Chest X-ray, PA view. Patient: 37 years old, sex M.
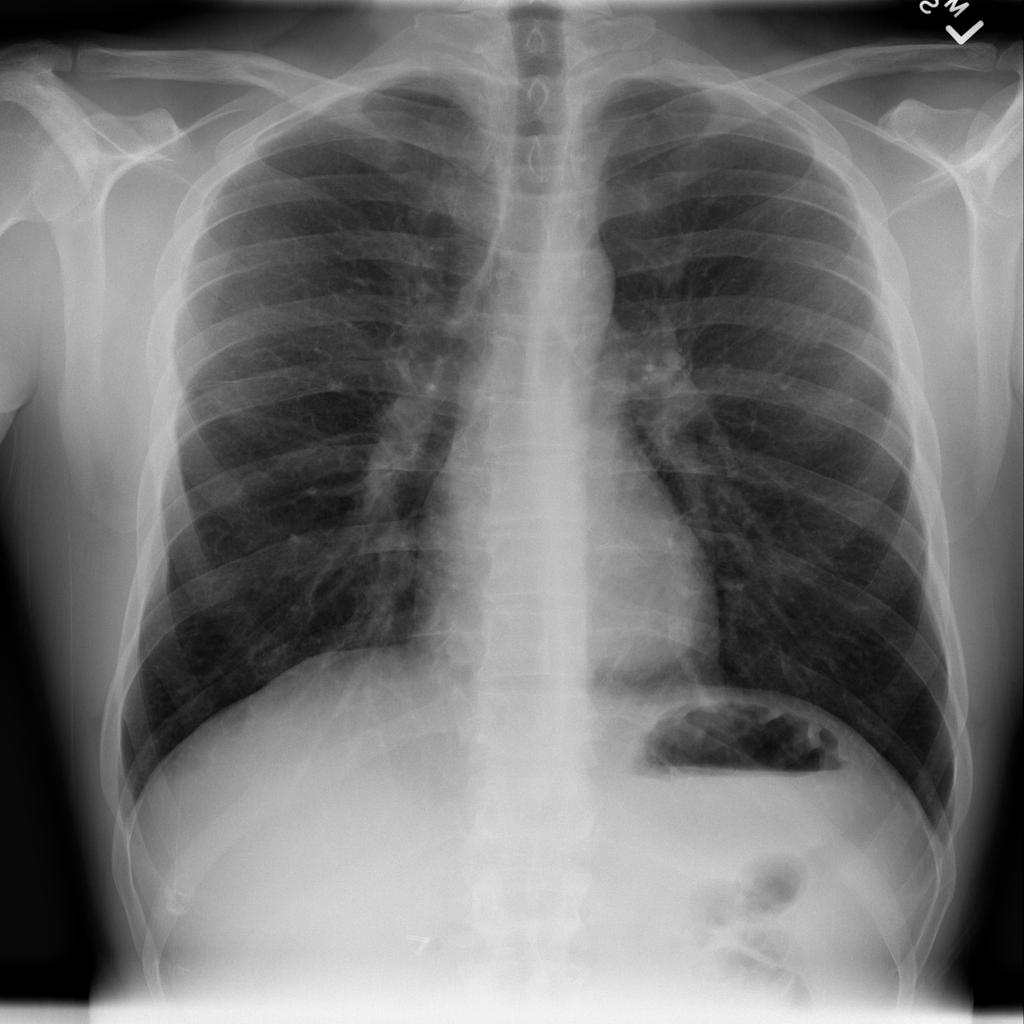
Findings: No Finding